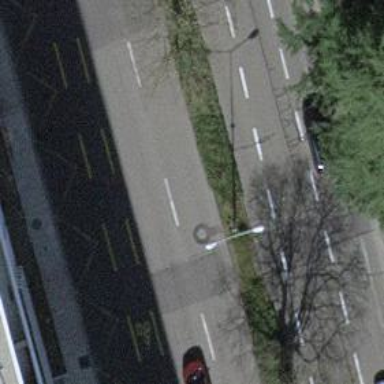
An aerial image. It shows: Primary road with asphalt surface and designated cycle lane.